Field crop: maize
Growth stage: 2
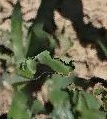
Species: maize